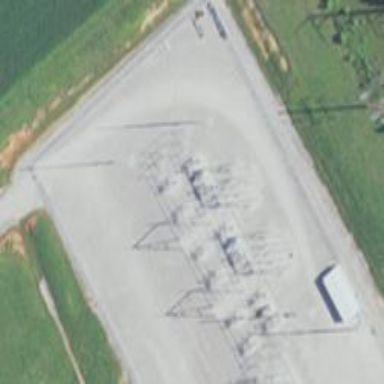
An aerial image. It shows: Switch used for power control.